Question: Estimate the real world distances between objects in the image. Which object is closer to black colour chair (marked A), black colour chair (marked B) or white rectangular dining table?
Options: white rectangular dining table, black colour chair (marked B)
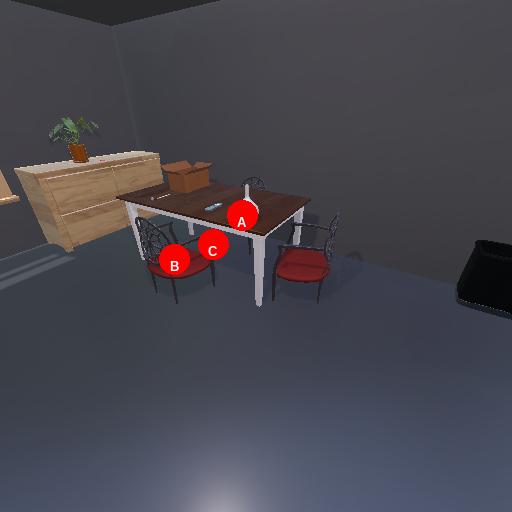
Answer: white rectangular dining table